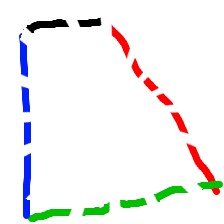
Shape: trapezoid